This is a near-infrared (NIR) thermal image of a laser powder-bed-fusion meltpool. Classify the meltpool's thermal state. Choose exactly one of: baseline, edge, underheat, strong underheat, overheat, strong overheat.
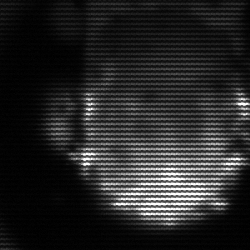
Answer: baseline